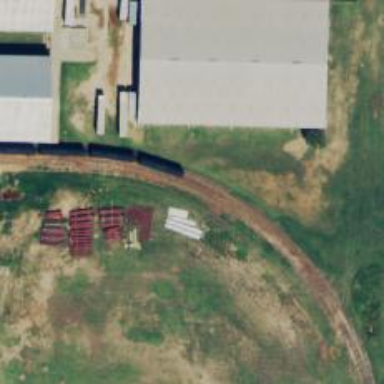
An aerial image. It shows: Rail spur service.